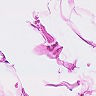
Metastatic tissue present: no